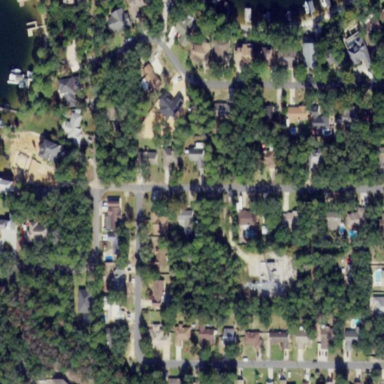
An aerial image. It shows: This residential area consists of single-family homes.